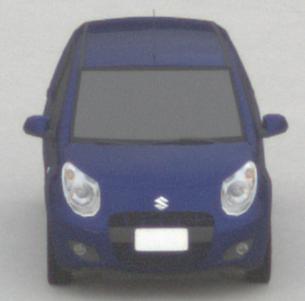
Make: Suzuki
Model: Alto 1.0
Detailed model: Alto (V)
Model produced from: 2011/02
Model produced until: 2011/03
Doors: 5
Color: blue
Road condition: dry road
Daytime: sunrise or sunset
Contrast: low contrast